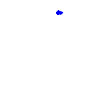
Particle: pion